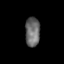
Tissue: lung
Cell type: Epithelial cells
Senescence score: 0.2018
Nuclear area (px): 425
Mean DAPI intensity: 105.454